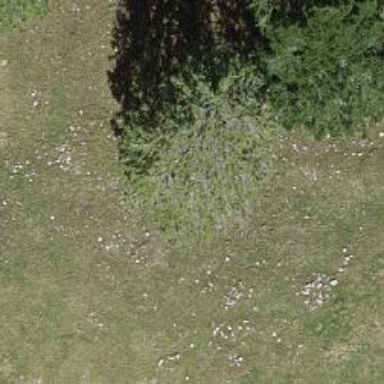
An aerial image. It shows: Beautiful tree in nature.